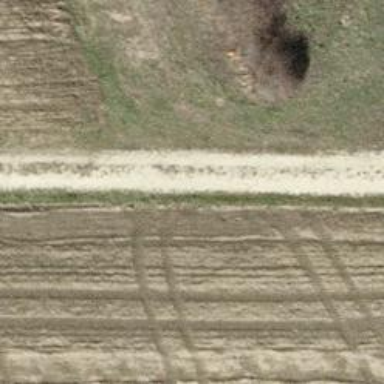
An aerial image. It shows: Track with grade 3 surface.